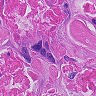
Metastatic tissue present: yes